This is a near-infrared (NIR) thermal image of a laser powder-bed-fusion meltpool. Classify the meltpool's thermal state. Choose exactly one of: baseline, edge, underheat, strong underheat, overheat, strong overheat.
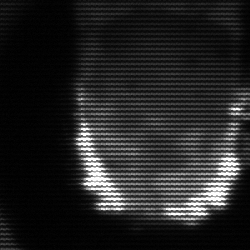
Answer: baseline